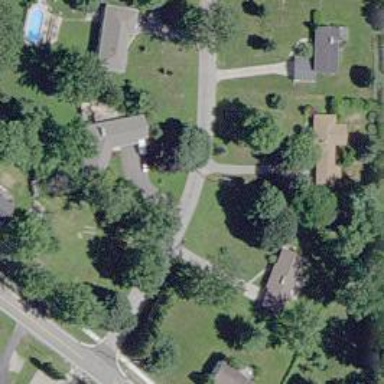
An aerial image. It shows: Driveway.